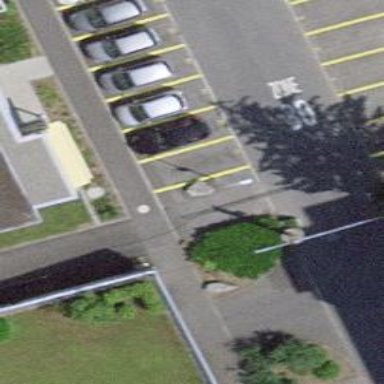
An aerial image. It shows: Kerb barrier.